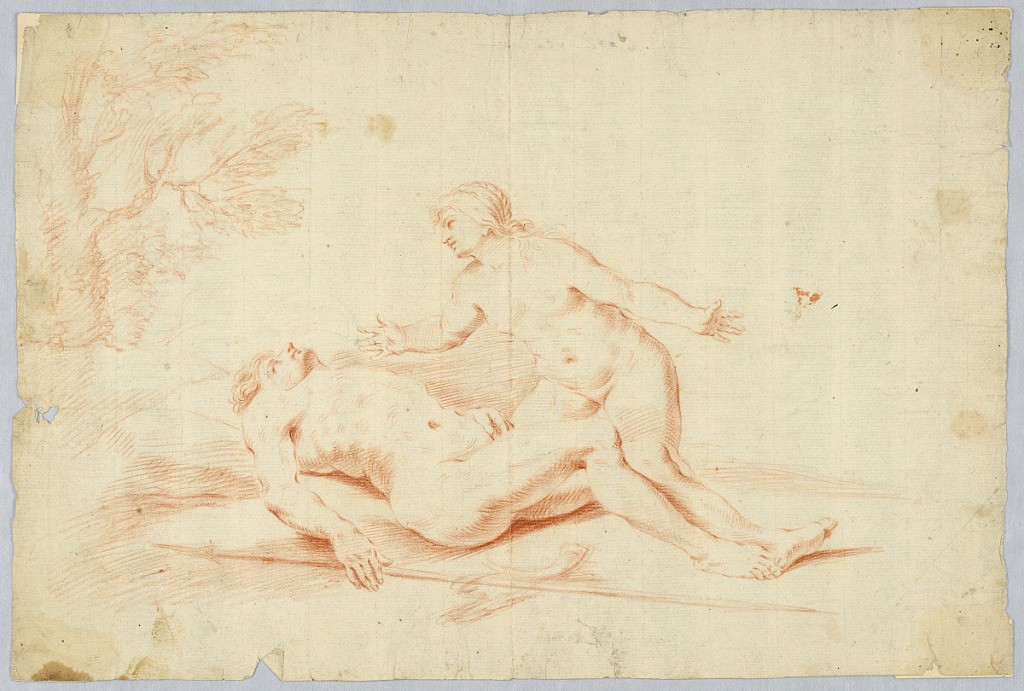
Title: Venus Beside the Sleeping Adonis
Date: ca. 1700
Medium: Red crayon on paper
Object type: Drawing
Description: The nude goddess kneels behind and gazes at a young man lying on the couch with his head at left. Spear and horn are lying in the foreground. A tree is shown at left. Attributed to Pasquale Marini.